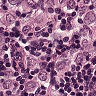
Metastatic tissue present: yes